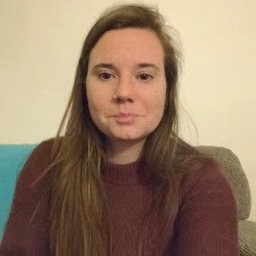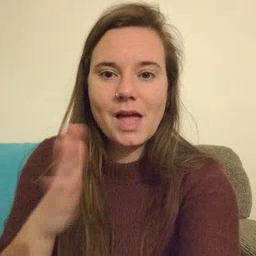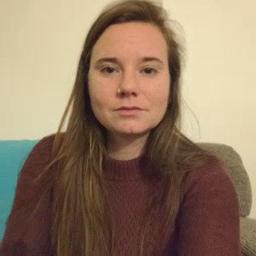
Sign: bad